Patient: sex F, age 59
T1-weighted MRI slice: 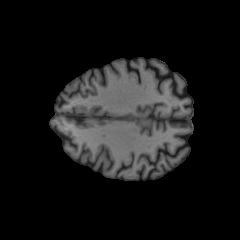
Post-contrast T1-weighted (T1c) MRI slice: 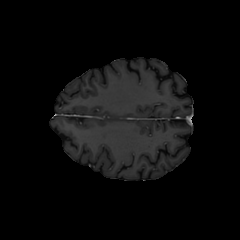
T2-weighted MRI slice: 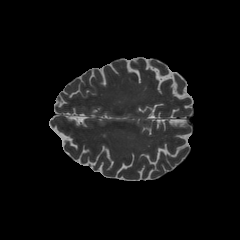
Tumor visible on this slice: no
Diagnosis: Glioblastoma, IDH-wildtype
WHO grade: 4